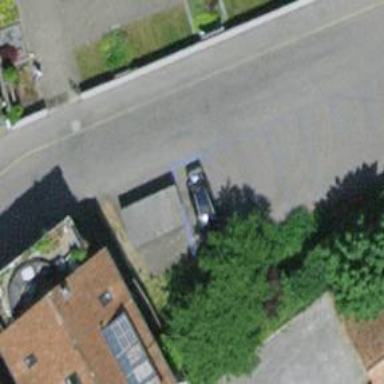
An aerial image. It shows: Bicycle parking area with wall loops.